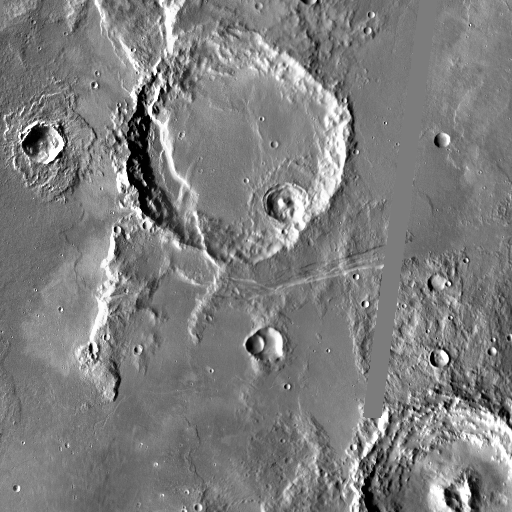
Crater classes present: Background, Other, Layered, Buried, Secondary